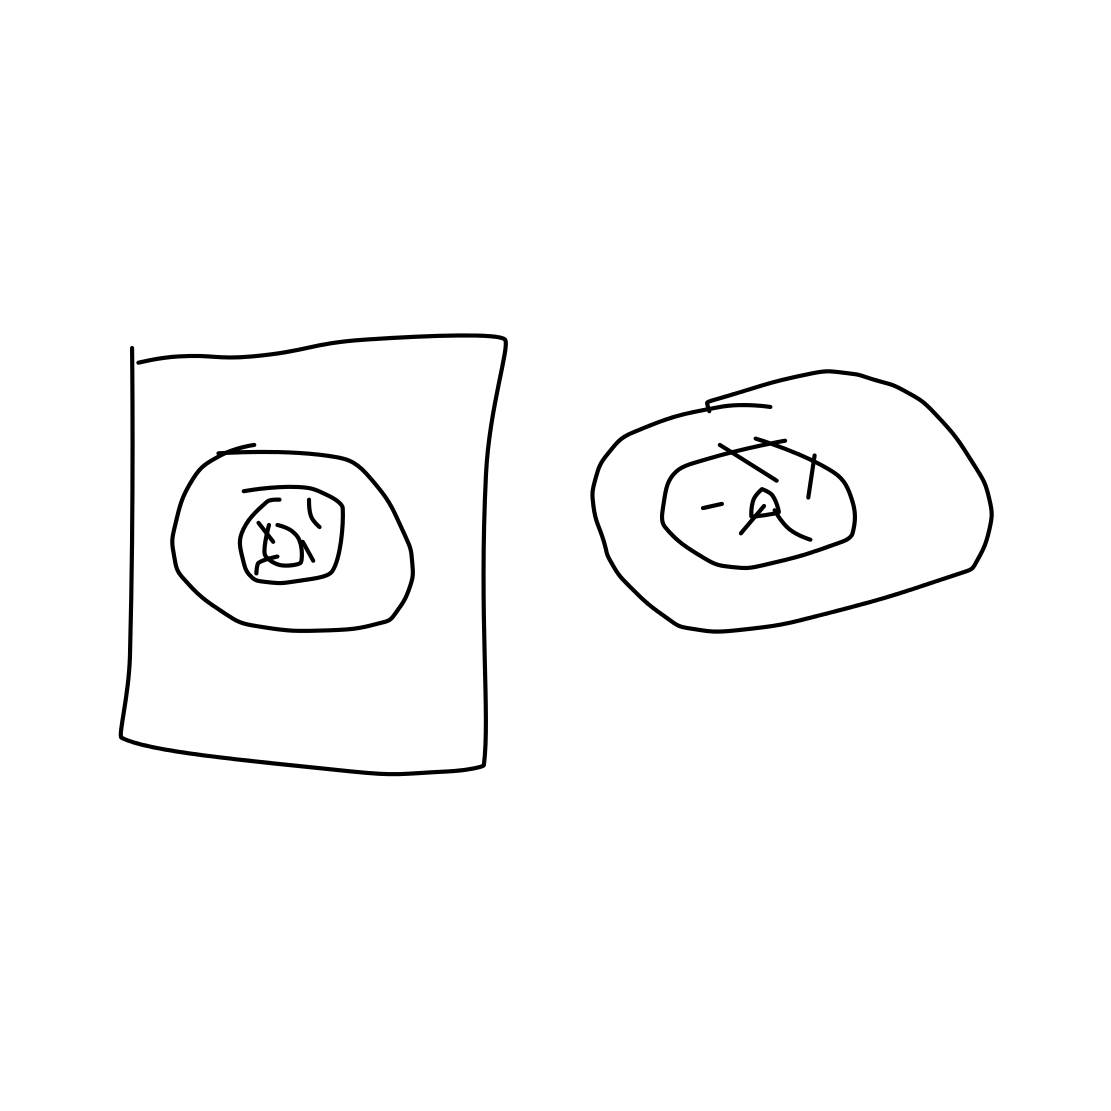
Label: loudspeaker